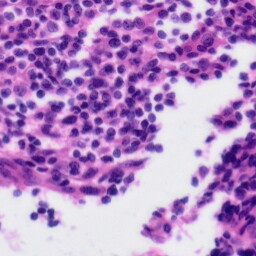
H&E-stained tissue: Tonsil